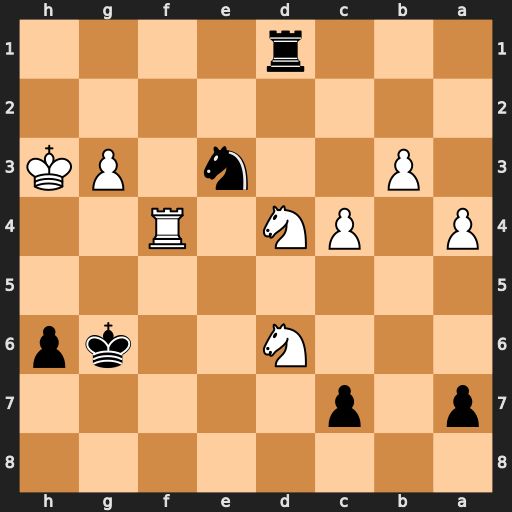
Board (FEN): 8/p1p5/3N2kp/8/P1PN1R2/1P2n1PK/8/3r4
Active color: b
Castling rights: -
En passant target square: -
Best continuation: Rh1#